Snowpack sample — Buffalo Mountain, Silverthorne, Colorado, USA (2/22/26, 2:02 PM MST)
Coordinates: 39.622, -106.113
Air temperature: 33 °F
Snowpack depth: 63 cm
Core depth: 10 cm
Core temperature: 32 °F
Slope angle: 11°, slope face: 116°
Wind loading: low
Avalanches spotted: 0
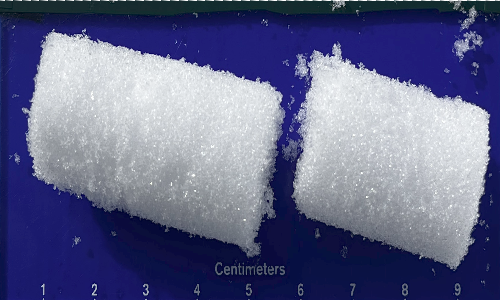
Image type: core
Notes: In a firebreak similar to site 1, minimal wind loading with no spotted avalanches (not many faces in view though)